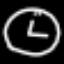
Label: clock